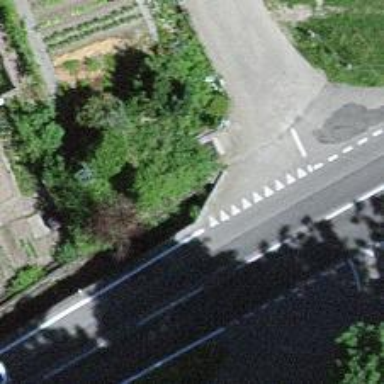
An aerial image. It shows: Bus stop with platform for public transport.